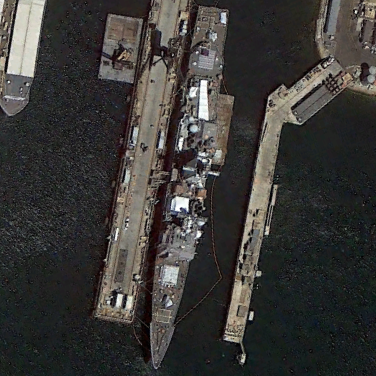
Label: cruiser